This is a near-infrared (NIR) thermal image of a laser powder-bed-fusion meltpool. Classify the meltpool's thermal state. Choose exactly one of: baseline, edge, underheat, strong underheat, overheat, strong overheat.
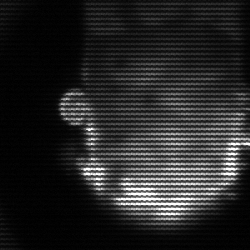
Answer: baseline